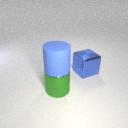
large green metal cylinder to the left of large blue metal cube